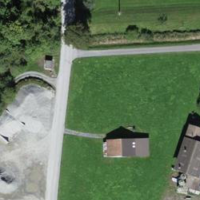
EUNIS habitat code: 25
Species observed at this site:
Lythrum salicaria